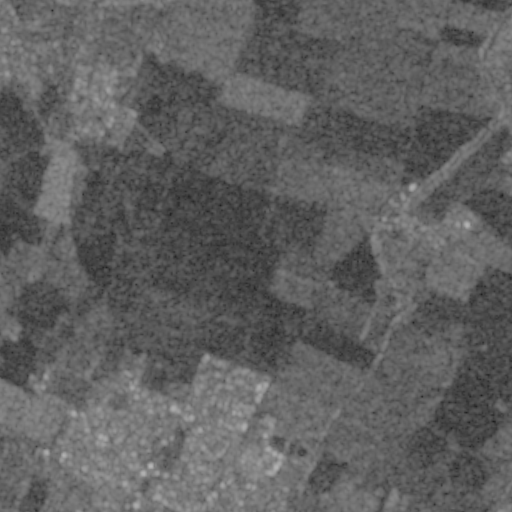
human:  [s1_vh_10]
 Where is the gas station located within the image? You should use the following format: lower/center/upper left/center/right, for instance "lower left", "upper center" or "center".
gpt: The gas station is located in the lower center of the image.
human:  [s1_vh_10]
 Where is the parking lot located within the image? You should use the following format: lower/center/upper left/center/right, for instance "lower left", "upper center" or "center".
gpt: The parking lot is located in the lower left of the image.
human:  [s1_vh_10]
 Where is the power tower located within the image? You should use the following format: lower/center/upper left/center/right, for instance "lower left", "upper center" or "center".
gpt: The power tower is located in the lower right of the image.
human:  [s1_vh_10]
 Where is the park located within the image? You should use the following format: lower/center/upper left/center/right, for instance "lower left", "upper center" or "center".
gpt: There is no park in the image.

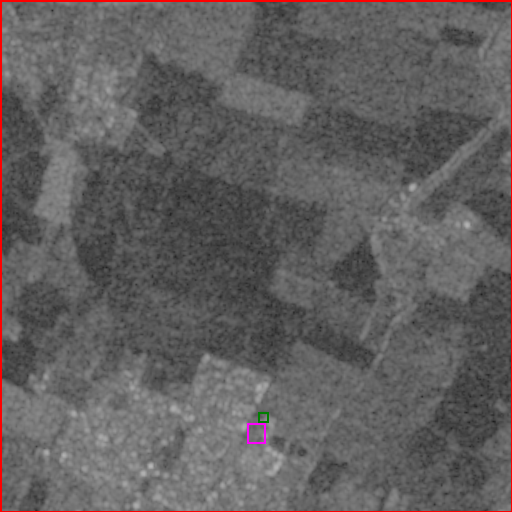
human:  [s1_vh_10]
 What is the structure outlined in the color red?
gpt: The structure outlined in red is a crop field.
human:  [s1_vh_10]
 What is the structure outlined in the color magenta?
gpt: The structure outlined in magenta is a park.
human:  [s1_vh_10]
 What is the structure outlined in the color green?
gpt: The structure outlined in green is a parking lot.
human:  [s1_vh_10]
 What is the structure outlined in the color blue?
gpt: There is no blue outline.